Interaction volume radius: 10 \u00c5
Interaction volume height: 10 \u00c5
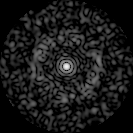
Disorder parameter: 0.8236